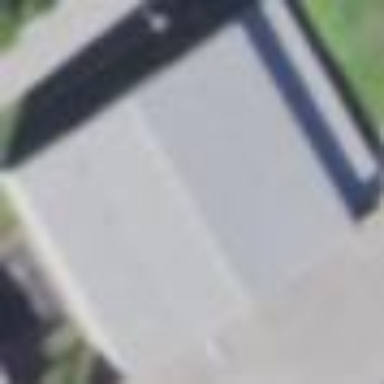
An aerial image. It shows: Hangar at the airport.